Question: I need such a layout:

The button1 is on the left, the button3 is on the right, and button2 is on the center. And all of them on the middle of vertical direction.
How to implement it?
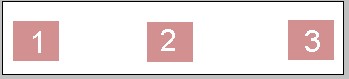
Answer: Use a 'RelativeLayout'.
Button #1 has
- 'android:layout_alignParentLeft="true"'- 'android:layout_centerVertical="true"'
Button #2: has
- 'android:layout_centerInParent="true"'
Button #3 has
- 'android:layout_alignParentRight="true"'- 'android:layout_centerVertical="true"'